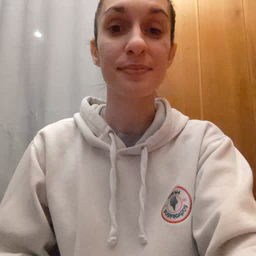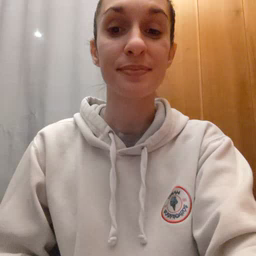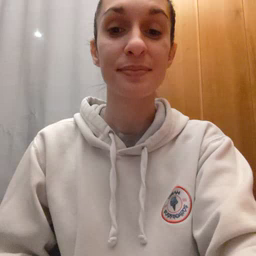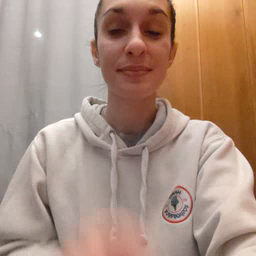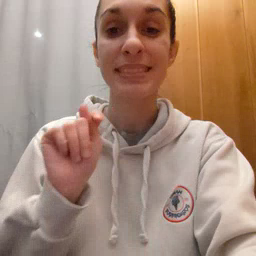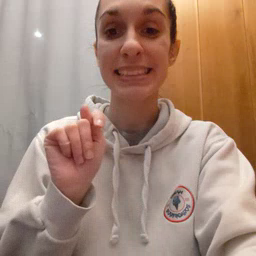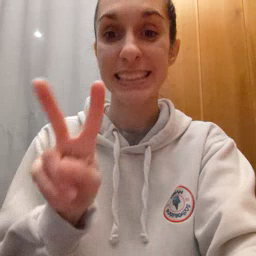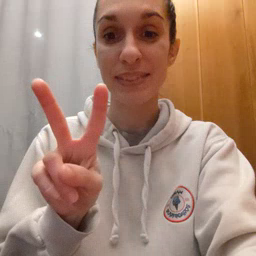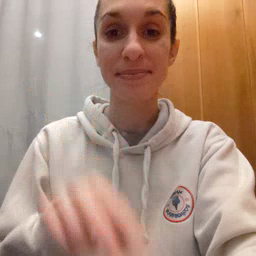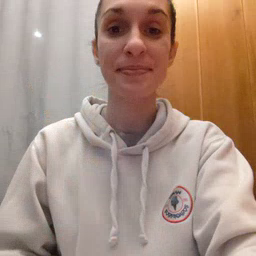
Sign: TV